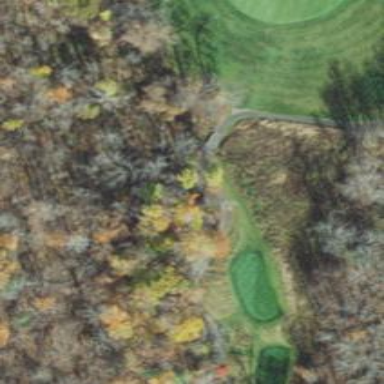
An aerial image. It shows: Path designated for golf carts.